Field crop: maize
Growth stage: 1
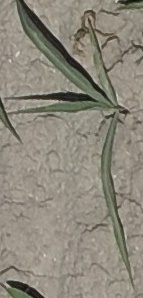
Species: sorghum